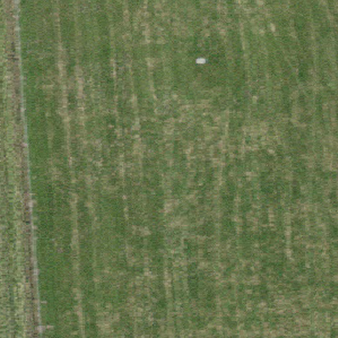
Label: other